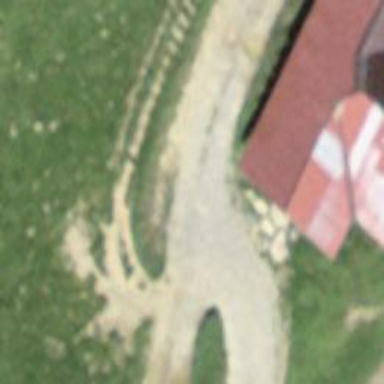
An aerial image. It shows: Track with grade1 tracktype.